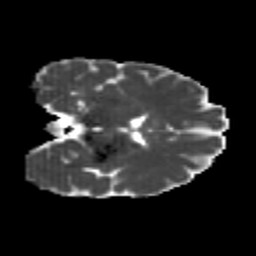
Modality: MD
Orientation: coronal
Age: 26
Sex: female
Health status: healthy
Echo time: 0.074 s